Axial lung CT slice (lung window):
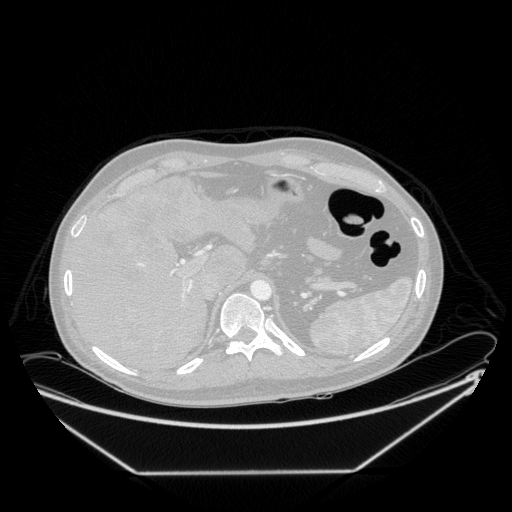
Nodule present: no